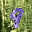
Label: 9